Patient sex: M
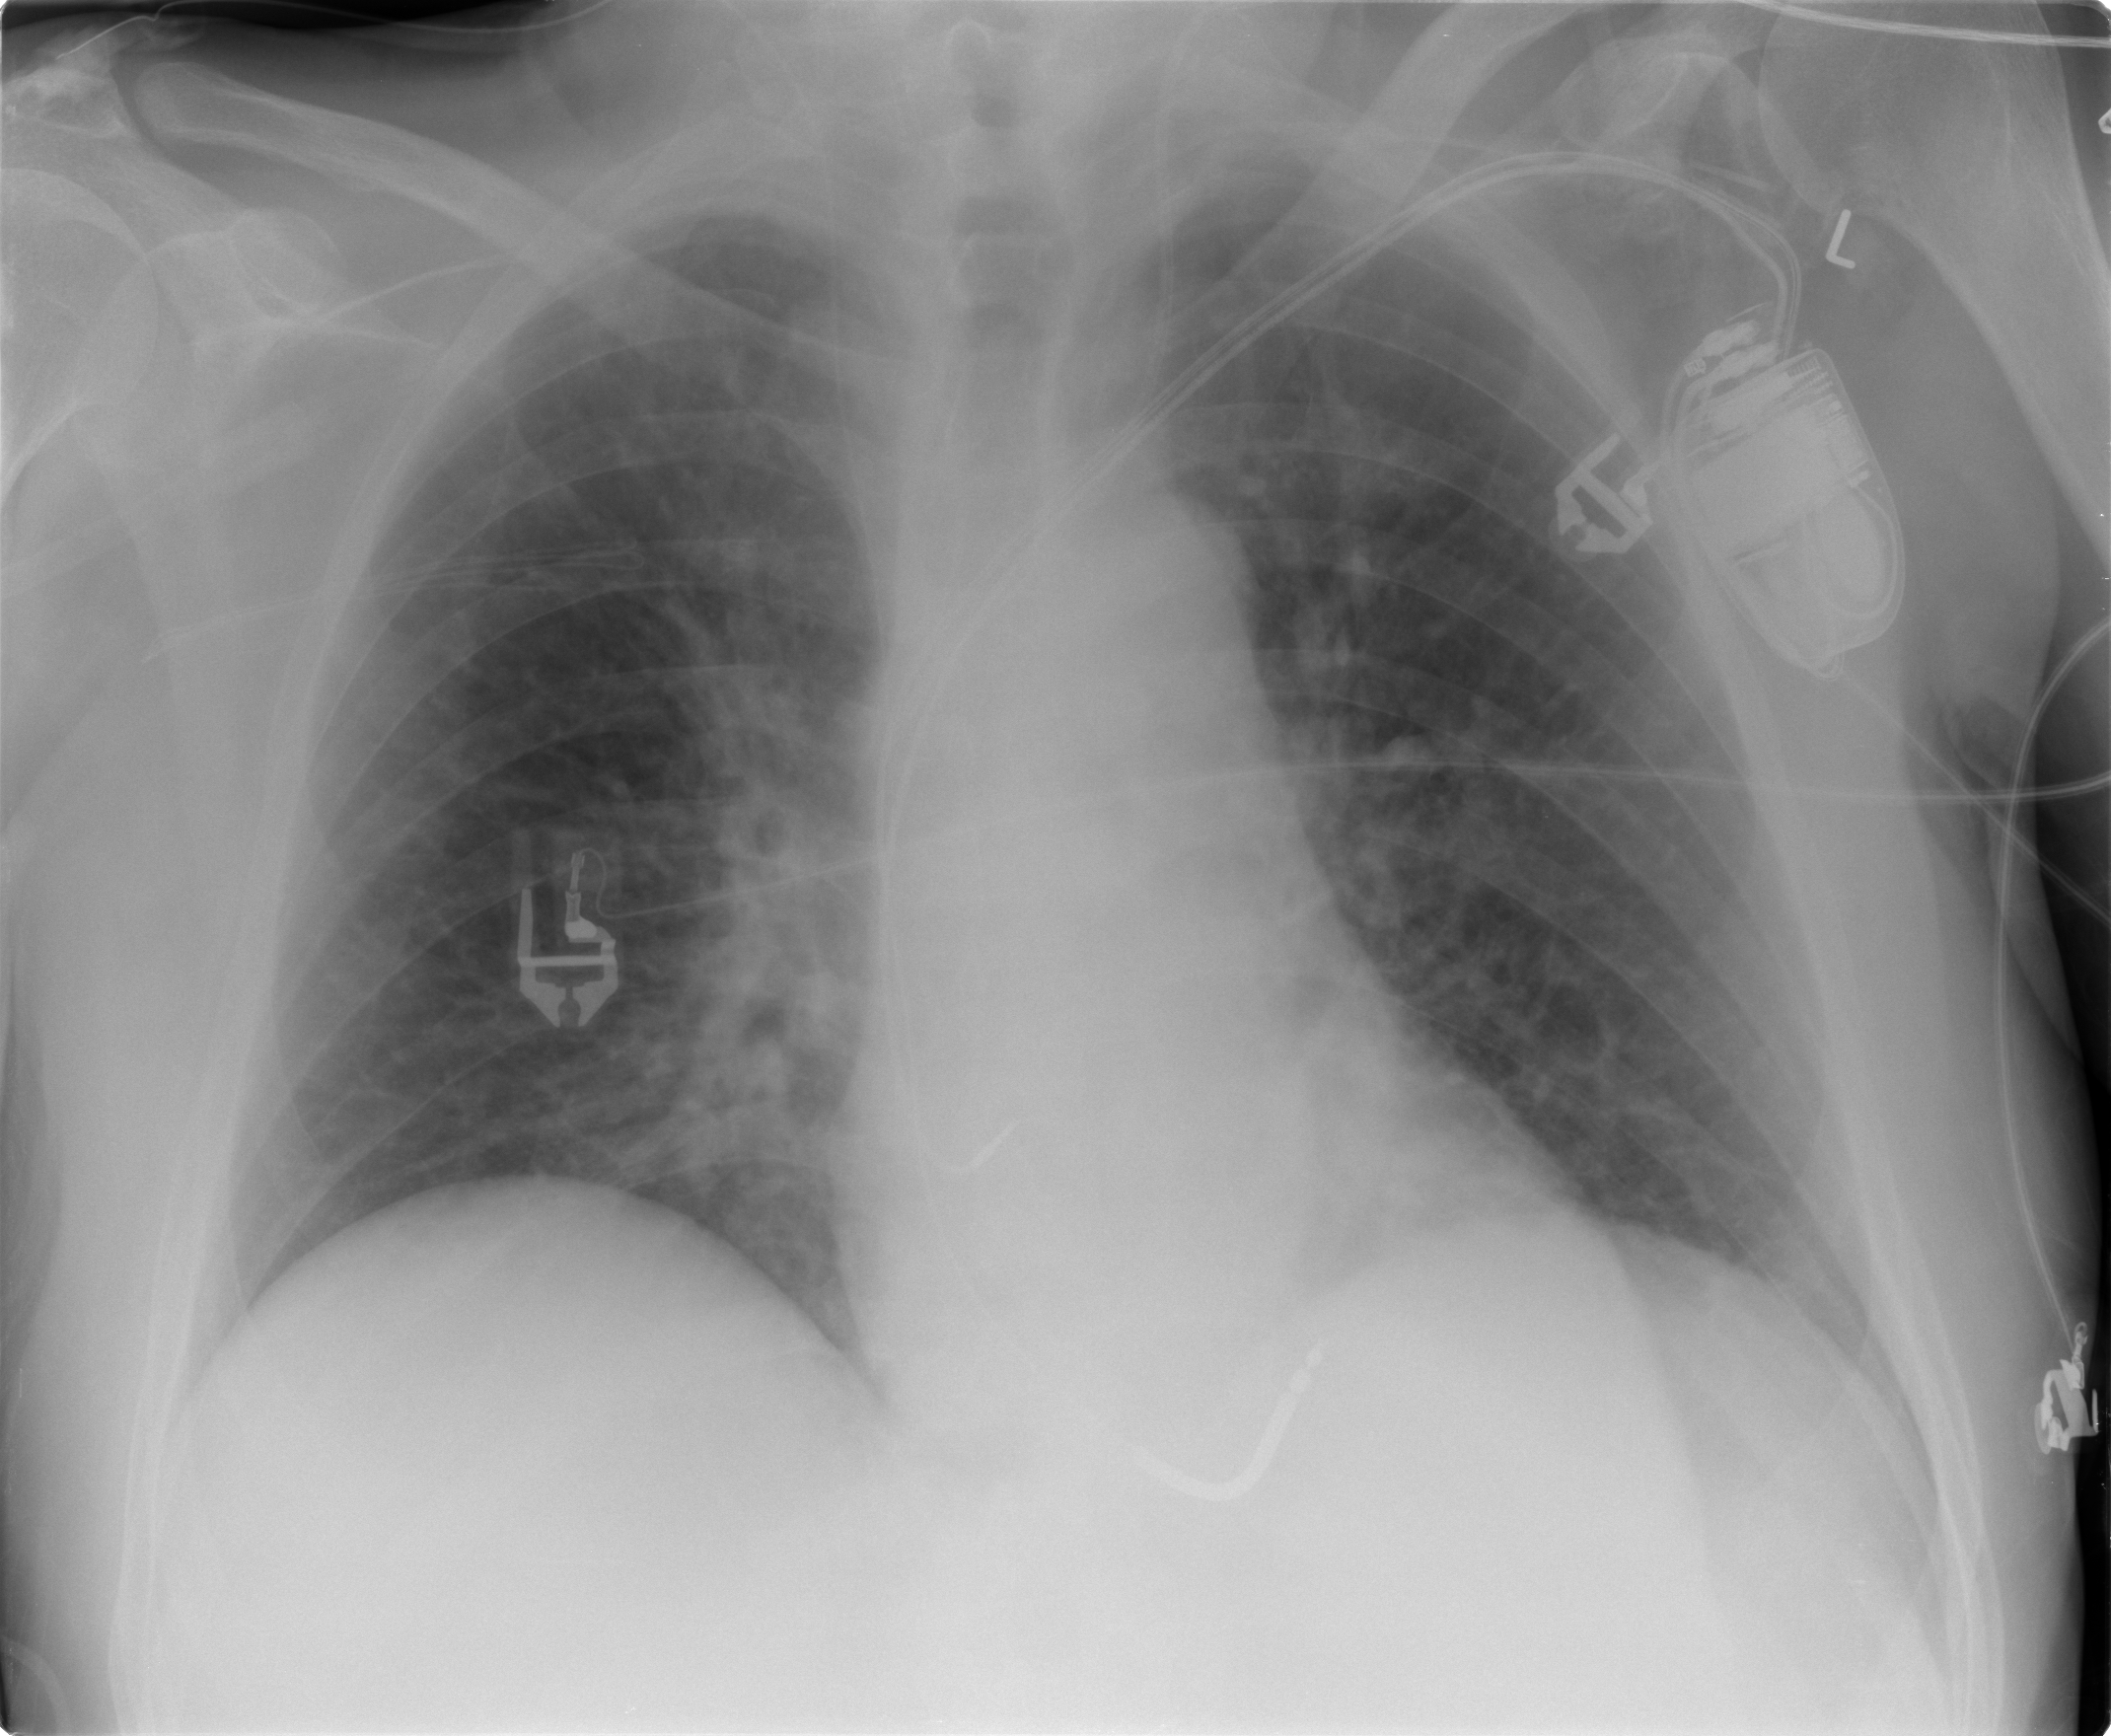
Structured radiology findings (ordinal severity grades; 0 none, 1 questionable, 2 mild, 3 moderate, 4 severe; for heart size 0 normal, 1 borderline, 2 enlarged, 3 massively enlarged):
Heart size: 0
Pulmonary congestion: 2
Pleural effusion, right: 0
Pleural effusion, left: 0
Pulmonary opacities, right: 0
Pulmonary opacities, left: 0
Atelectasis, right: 0
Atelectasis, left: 0